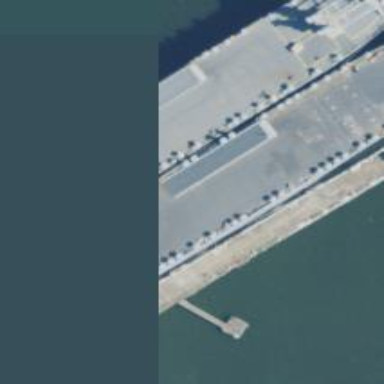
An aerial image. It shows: Military pier.